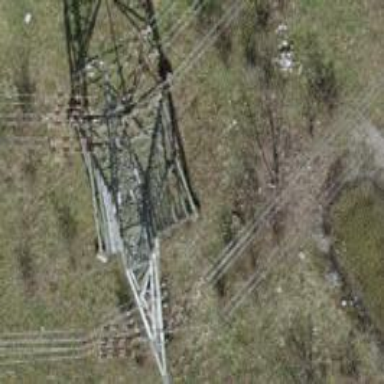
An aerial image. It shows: Power line is depicted.